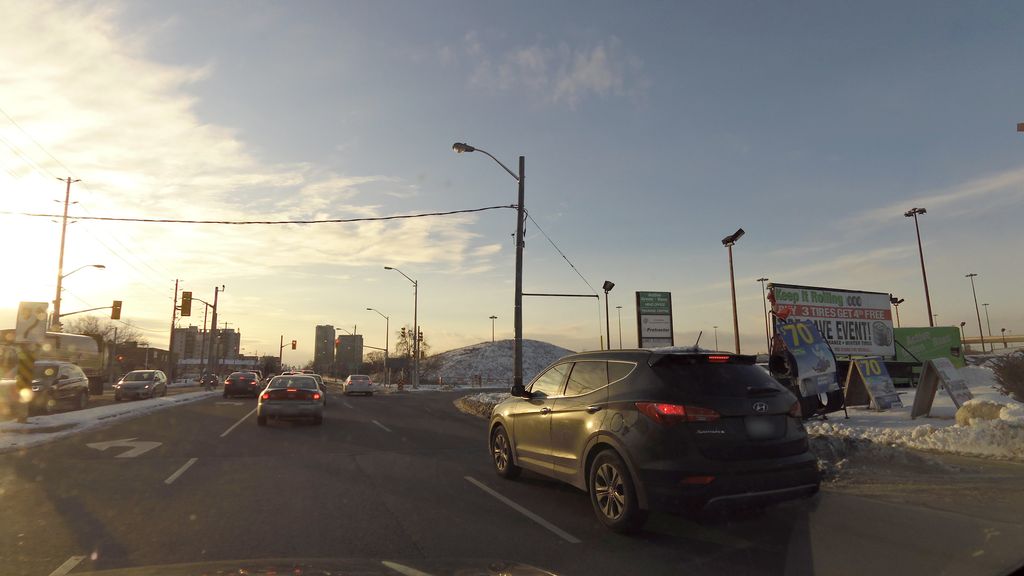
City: toronto